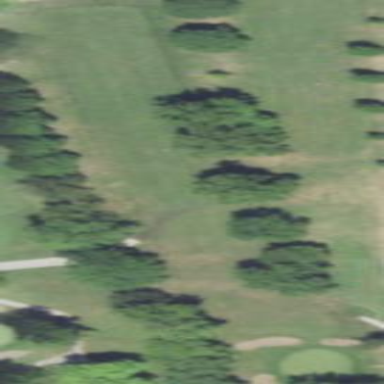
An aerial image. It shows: Golf fairway surrounded by grass.